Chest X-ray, AP view. Patient: 38 years old, sex F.
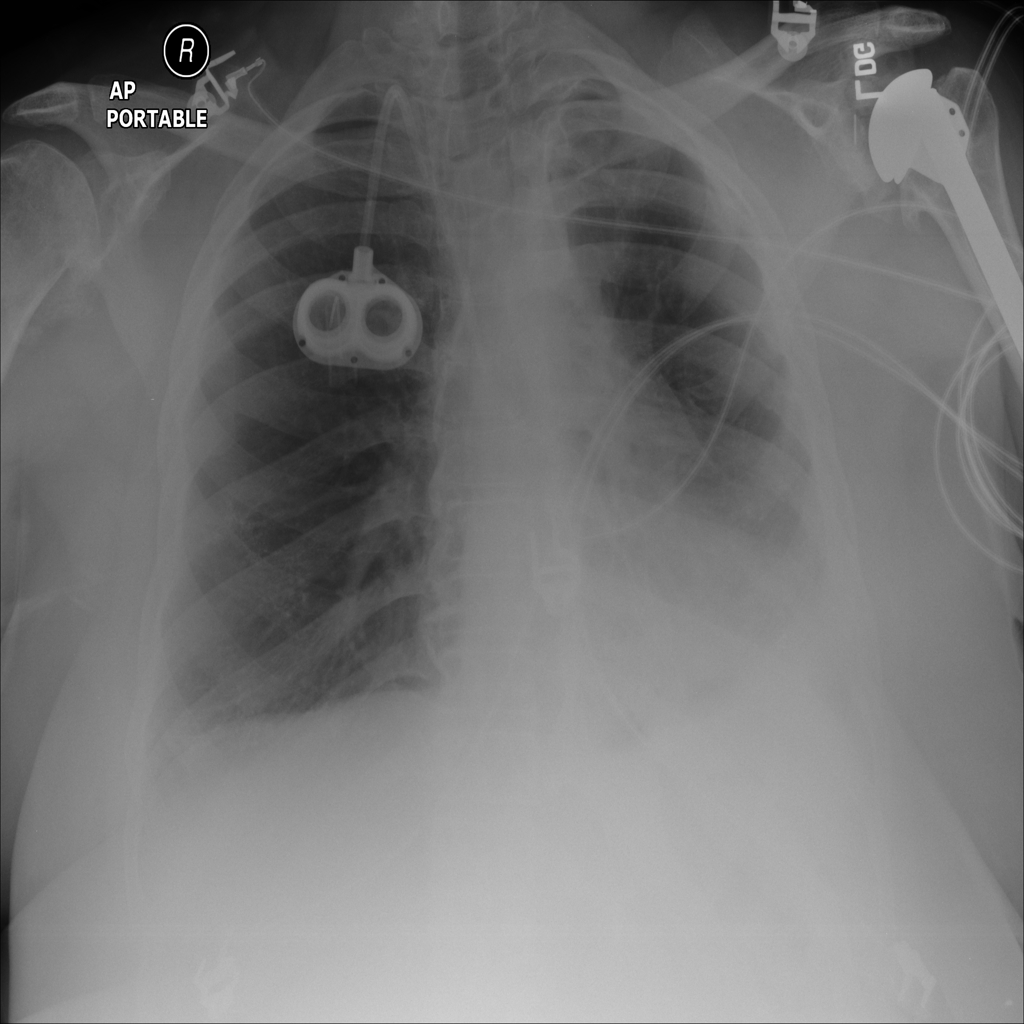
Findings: Effusion, Infiltration